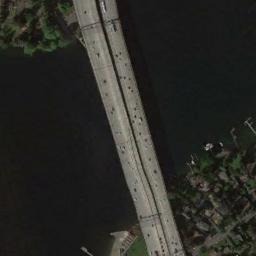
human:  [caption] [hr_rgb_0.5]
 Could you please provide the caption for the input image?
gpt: A bridge connects the land on both sides of the turquoise water  There are many cars on the bridge  There are many buildings and green plants on the land .

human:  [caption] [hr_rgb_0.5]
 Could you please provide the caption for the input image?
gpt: Most of the area the bridge crosses is bare land .

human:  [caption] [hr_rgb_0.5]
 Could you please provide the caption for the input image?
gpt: There is a bridge with some cars over the river next to some trees and buildings .

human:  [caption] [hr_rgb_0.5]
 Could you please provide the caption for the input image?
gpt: Two bridges built on a dark green river and some green plants on both sides of the river .

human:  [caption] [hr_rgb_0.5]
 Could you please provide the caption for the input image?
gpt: There are many cars on the bridge .